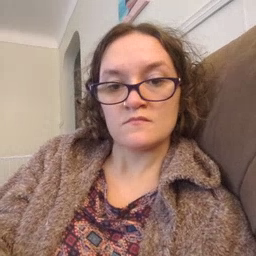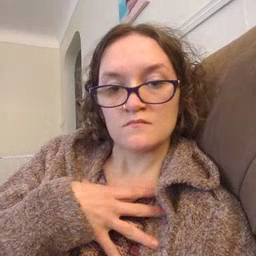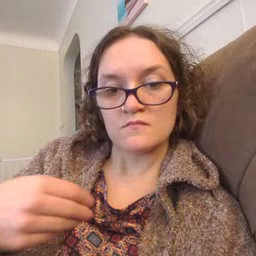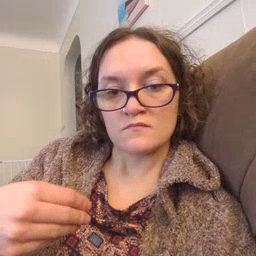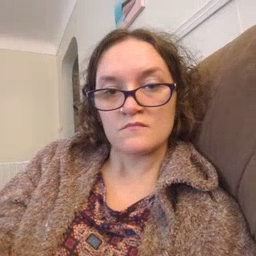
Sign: white